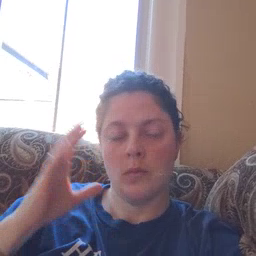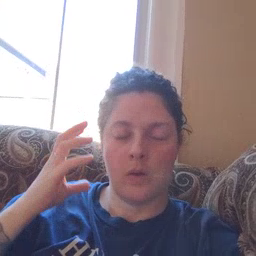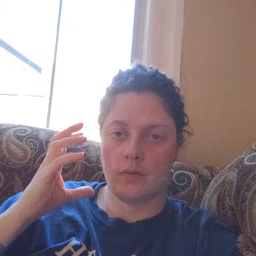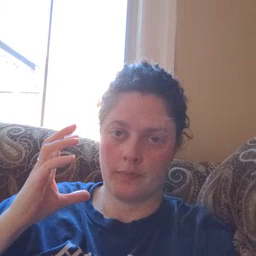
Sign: radio